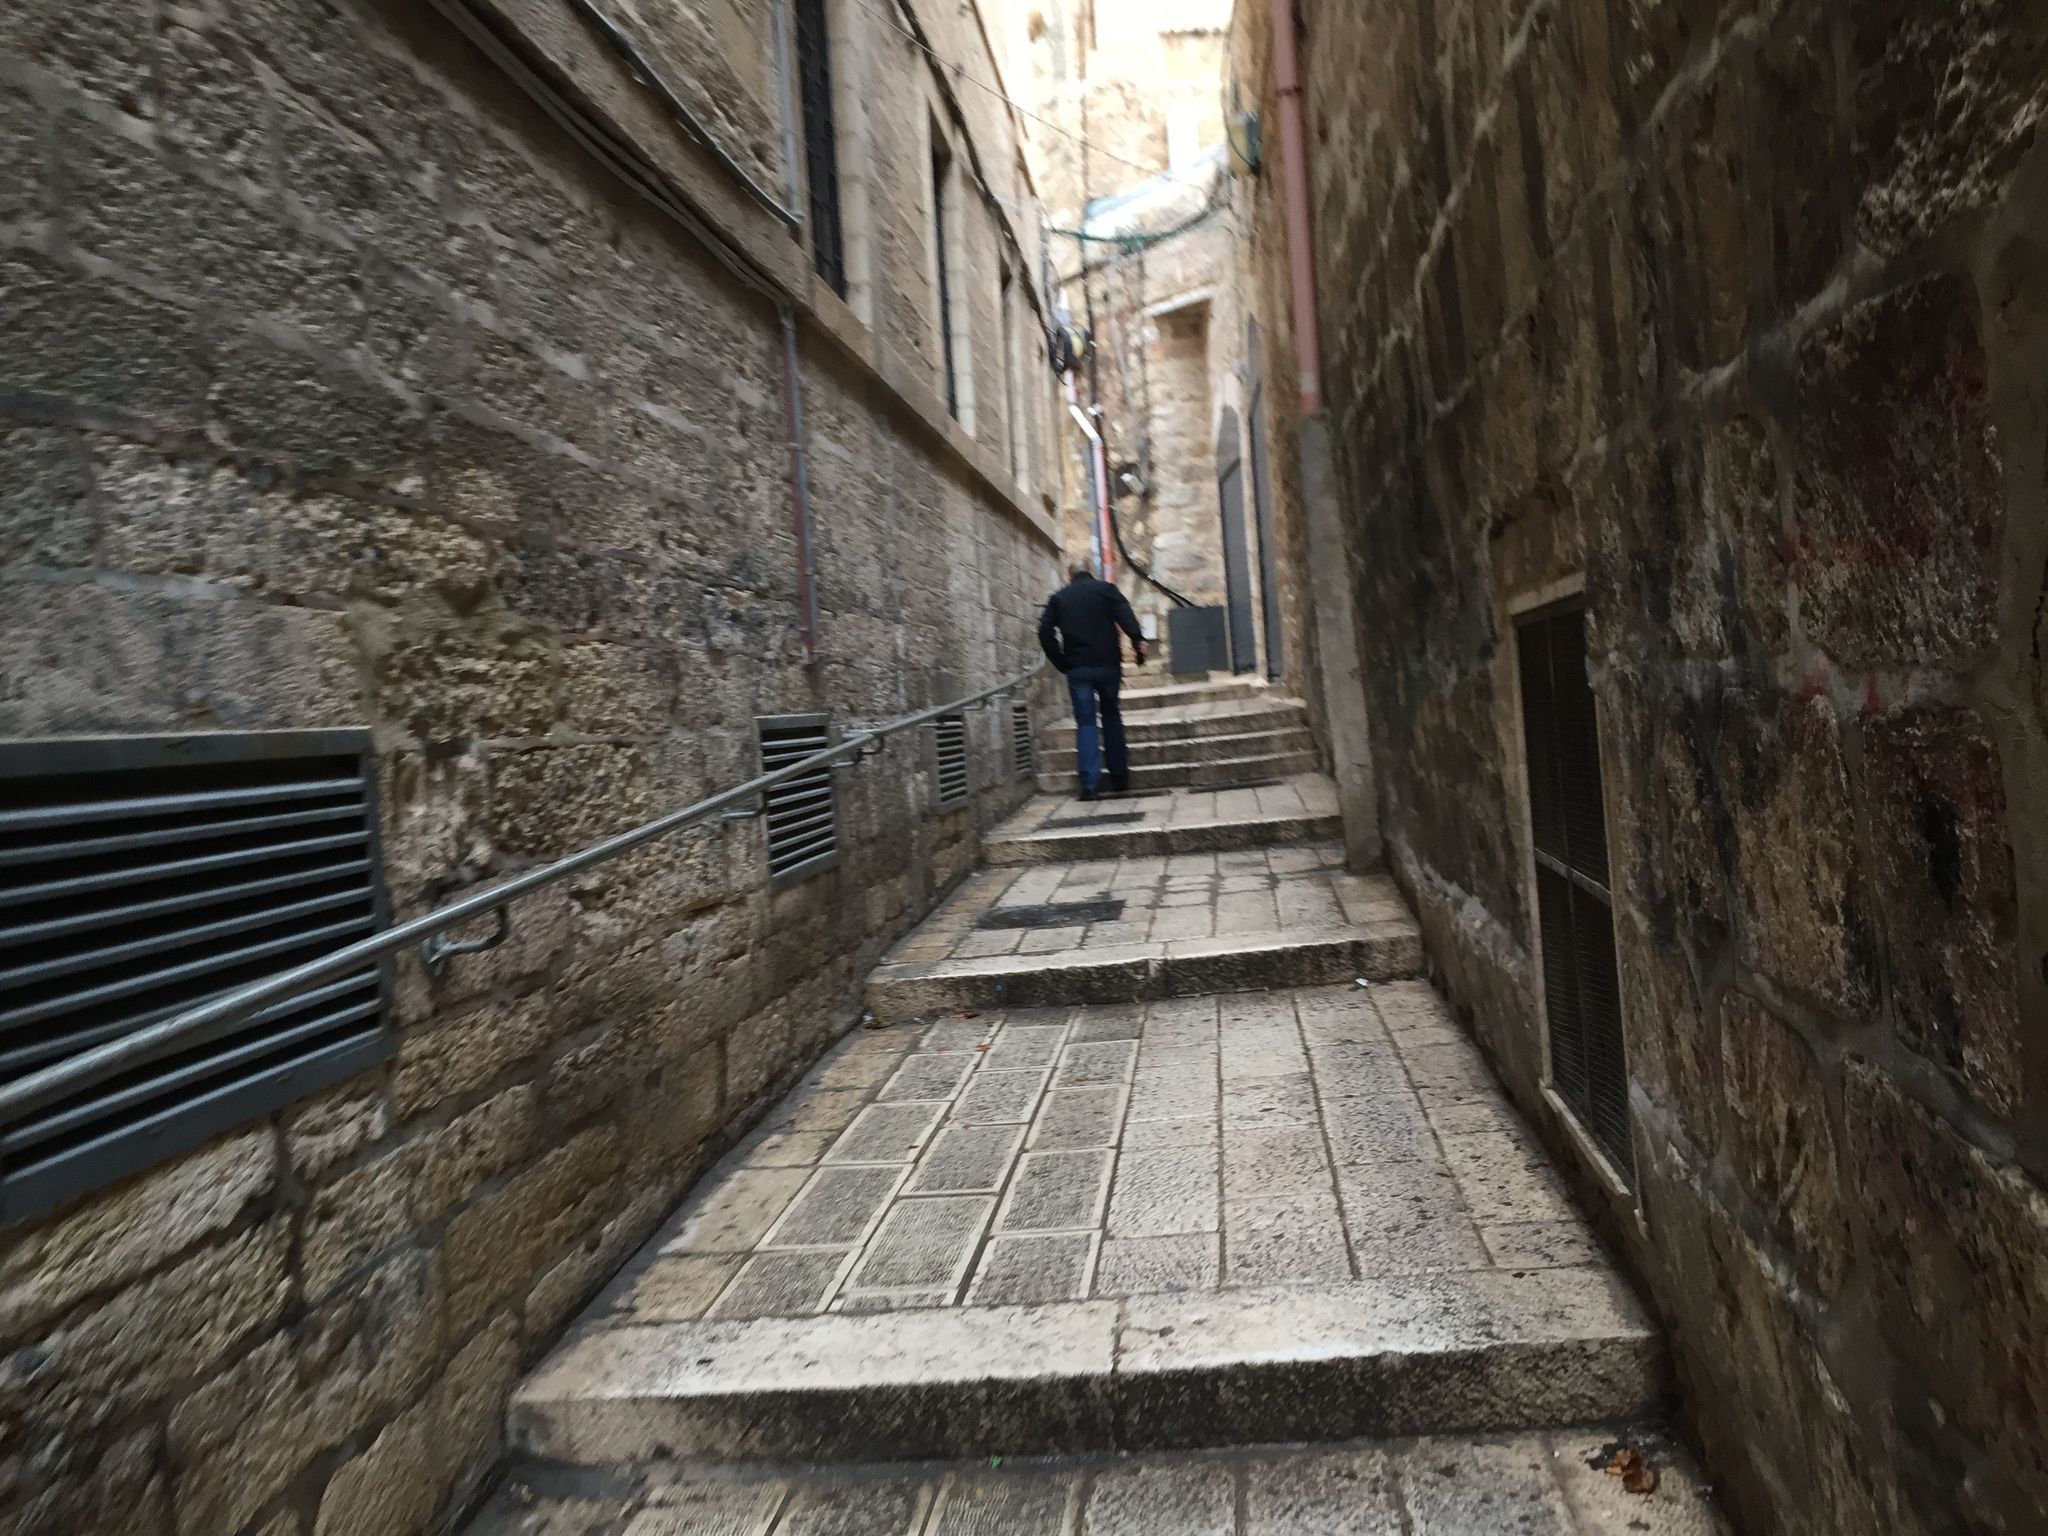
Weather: snowy
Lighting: day
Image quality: good
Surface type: walking surface
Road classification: pedestrian, steps
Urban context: urban centre
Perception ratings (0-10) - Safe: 3.48, Lively: 6.2, Beautiful: 3.03, Boring: 6, Depressing: 2.09, Wealthy: 1.5